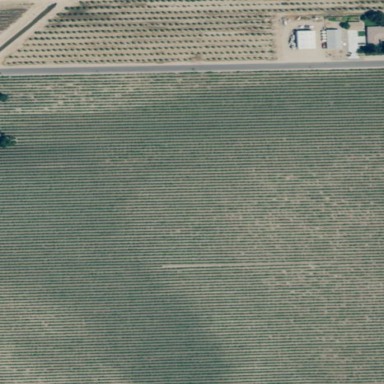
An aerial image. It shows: Vineyard with grape crops.